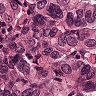
Metastatic tissue present: yes